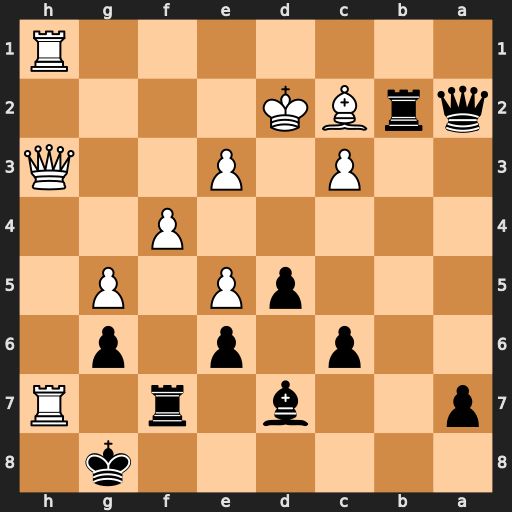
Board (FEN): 6k1/p2b1r1R/2p1p1p1/3pP1P1/5P2/2P1P2Q/qrBK4/7R
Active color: b
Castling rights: -
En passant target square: -
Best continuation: Rxc2+ Kd3 Rd2#